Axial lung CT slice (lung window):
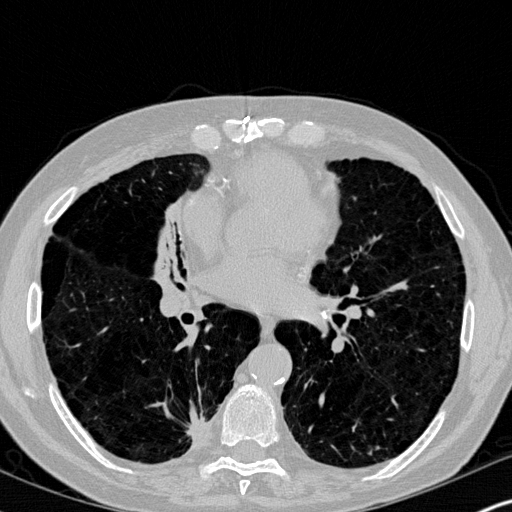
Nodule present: no